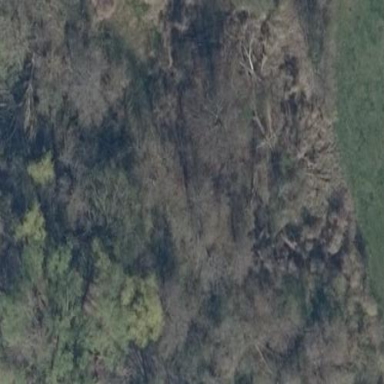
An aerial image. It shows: Serene woodland landscape.